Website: walmart
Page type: payment
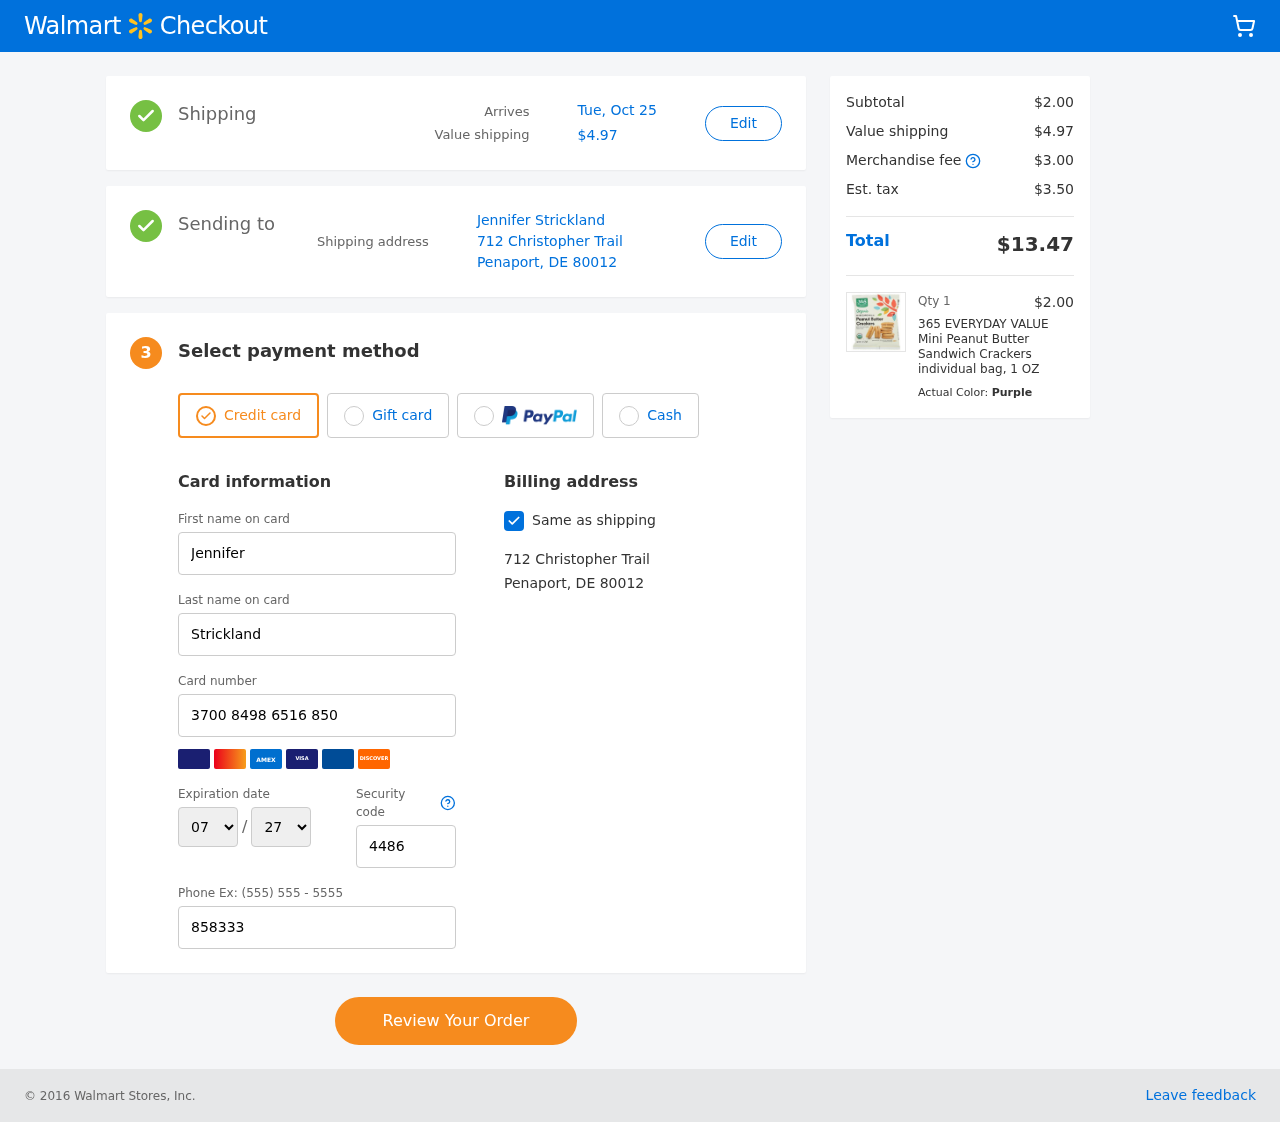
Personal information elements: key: PII_CARD_EXPIRY_MONTH
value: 07
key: PII_CARD_EXPIRY_YEAR
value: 27
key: PII_CITY_STATE_ZIP
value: Penaport, DE 80012
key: PII_FULLNAME
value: Jennifer Strickland
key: PII_STREET
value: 712 Christopher Trail
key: PII_FIRSTNAME
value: Jennifer
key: PII_LASTNAME
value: Strickland
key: PII_CARD_NUMBER
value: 3700 8498 6516 850
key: PII_CARD_CVV
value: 4486
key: PII_PHONE
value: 8583333289
Product elements: key: PRODUCT1_NAME
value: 365 EVERYDAY VALUE Mini Peanut Butter Sandwich Crackers individual bag, 1 OZ
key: PRODUCT1_PRICE
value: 2
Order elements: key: ORDER_DELIVERY_DATE
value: Tue, Oct 25
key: ORDER_SHIPPING_COST
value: $4.97
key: ORDER_SUBTOTAL
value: $2.00
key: ORDER_MERCHANDISE_FEE
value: $3.00
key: ORDER_TAX
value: $3.50
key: ORDER_TOTAL
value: $13.47
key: ORDER_NUM_ITEMS
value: Qty 1